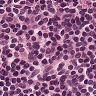
Metastatic tissue present: no